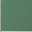
Piece: xx